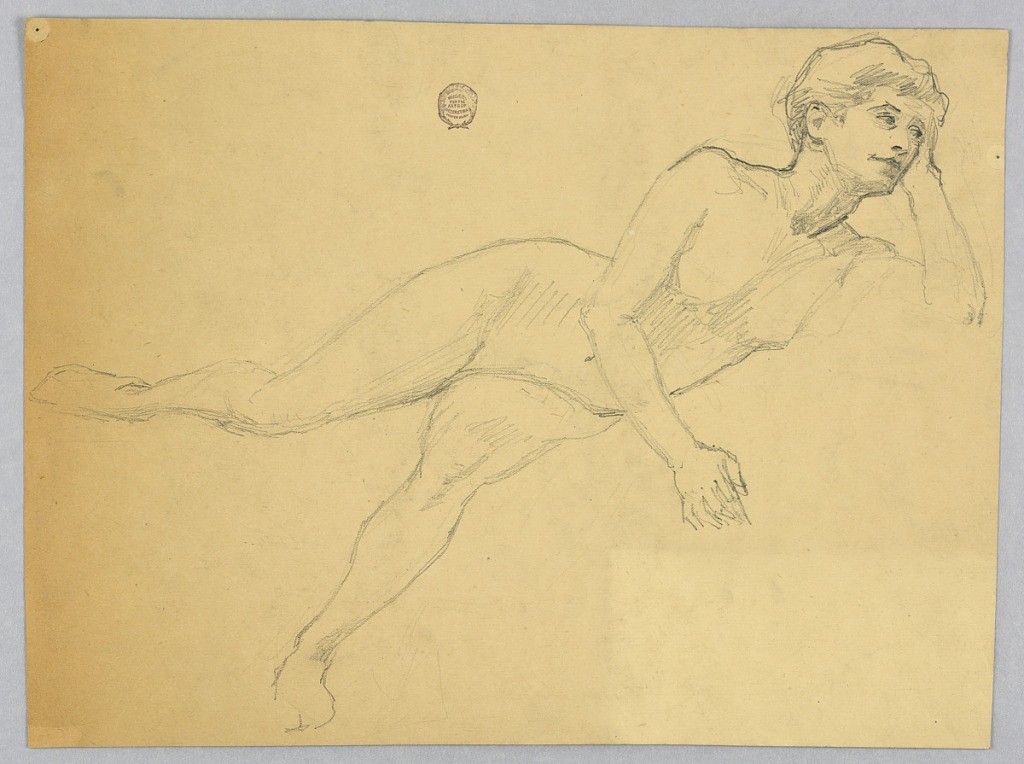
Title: Sketch of a Female Nude
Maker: Francis Augustus Lathrop, American, 1849–1909
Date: ca. 1895
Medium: Graphite on light brown paper
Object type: Drawing
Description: Nude female figure reclining to the right, head on hand, looking to the right. Lower legs apart. Verso: Part of an elevation of an interior.